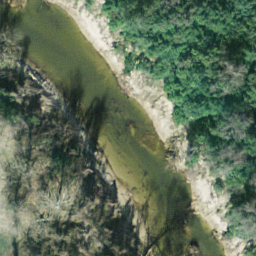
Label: river